Question: i am using visual studio2010. i am facing a problem that when i create a new web project then visual studio makes project and don't show its solution in solution explorer.
And the other thing is that i want to add a project with my existing web project how i can add it with this one, i just know to add another project by its solution right click. first please tell me how i can make solution visible for my existing projects that i made before and for other projects that i will create.
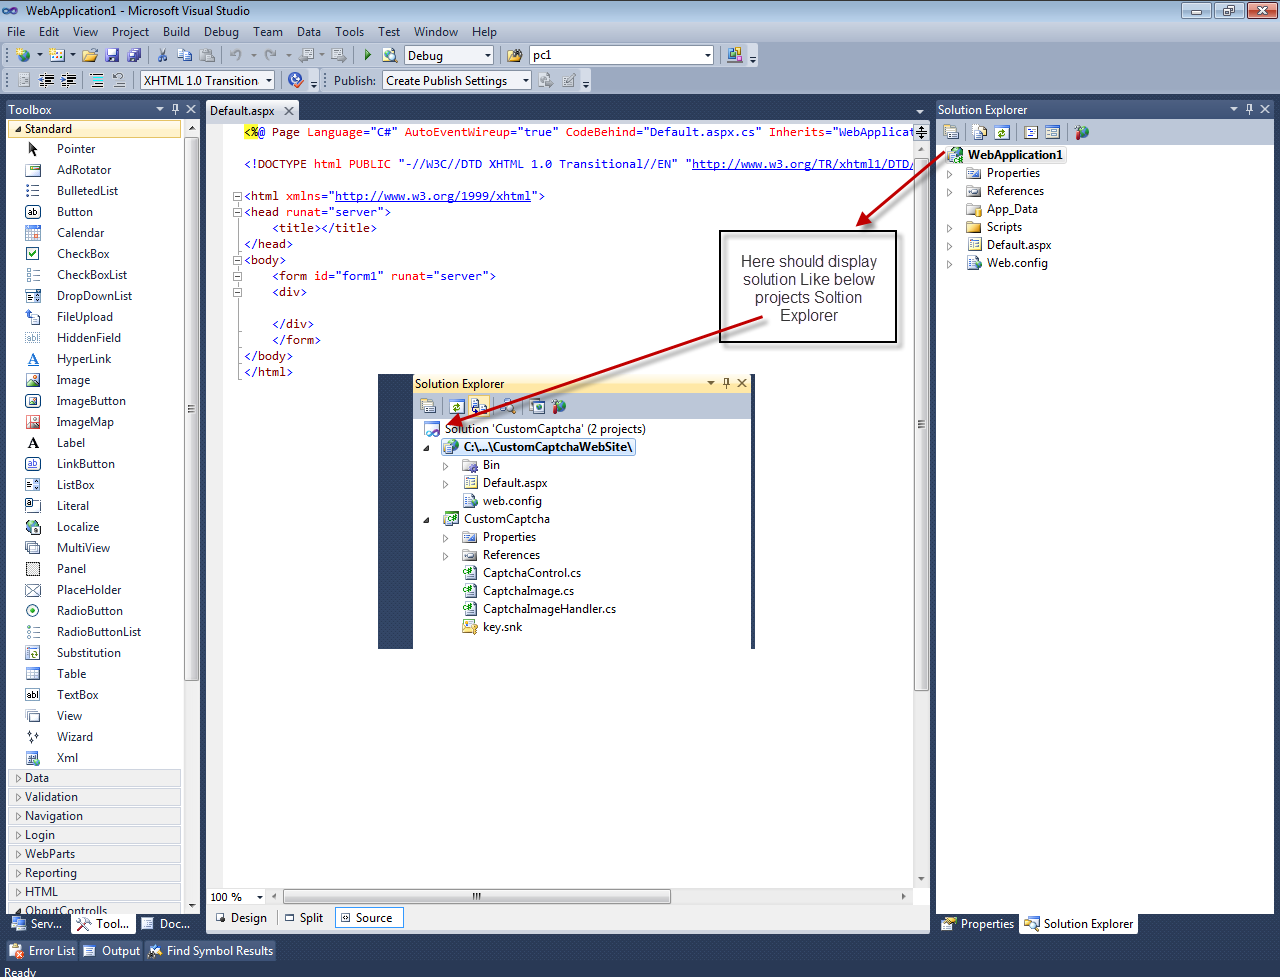
Answer: you can make the solution always show by Options dialog